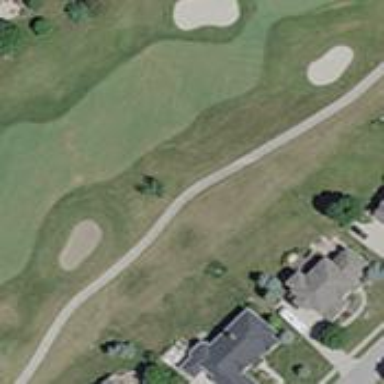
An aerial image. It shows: Pathway for golfing.